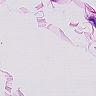
Metastatic tissue present: no